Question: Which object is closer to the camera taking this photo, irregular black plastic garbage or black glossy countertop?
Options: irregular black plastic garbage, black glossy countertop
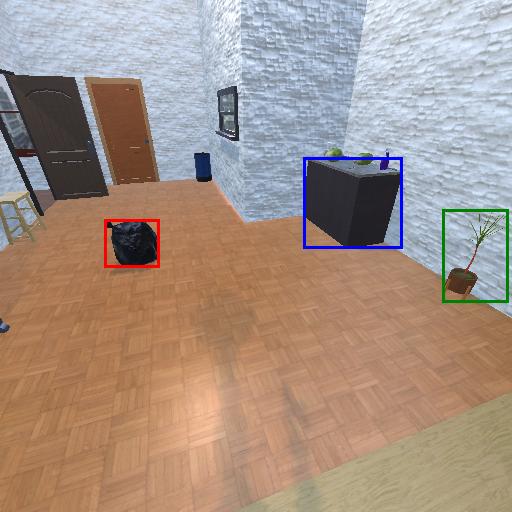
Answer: irregular black plastic garbage